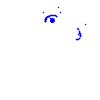
Particle: kaon